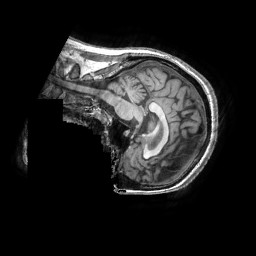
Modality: T1w
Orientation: sagittal
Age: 44
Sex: male
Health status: healthy
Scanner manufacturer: ge